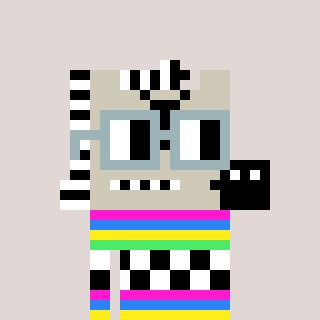
a pixel art character with square dark gray glasses, a zebra-shaped head and a grayscale-colored body on a warm background